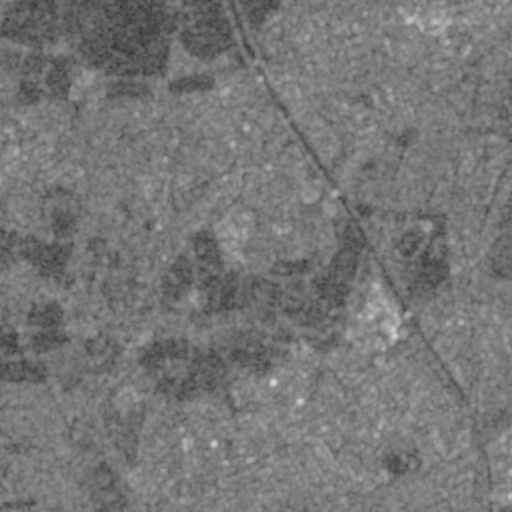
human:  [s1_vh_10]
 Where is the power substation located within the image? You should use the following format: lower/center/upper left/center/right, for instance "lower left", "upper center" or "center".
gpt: The power substation is located in the right of the image.
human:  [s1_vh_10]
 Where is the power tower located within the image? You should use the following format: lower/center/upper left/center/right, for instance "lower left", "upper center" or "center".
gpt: The power tower is located in the lower right of the image.
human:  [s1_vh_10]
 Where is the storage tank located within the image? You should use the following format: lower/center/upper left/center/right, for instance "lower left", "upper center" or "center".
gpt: The storage tank is located in the lower left of the image.
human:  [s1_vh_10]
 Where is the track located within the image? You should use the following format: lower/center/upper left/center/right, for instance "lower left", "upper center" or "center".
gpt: The track is located in the upper center of the image.
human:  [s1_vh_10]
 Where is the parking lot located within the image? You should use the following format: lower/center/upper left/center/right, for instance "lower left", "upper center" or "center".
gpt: There is no parking lot in the image.

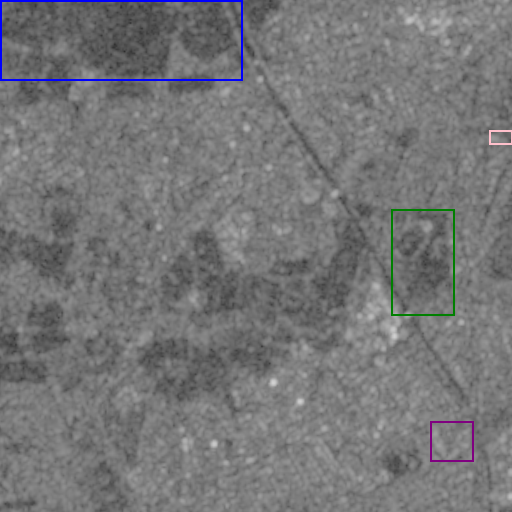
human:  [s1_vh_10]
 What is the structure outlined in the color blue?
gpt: The structure outlined in blue is a crop field.
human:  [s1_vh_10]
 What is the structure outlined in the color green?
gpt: The structure outlined in green is a park.
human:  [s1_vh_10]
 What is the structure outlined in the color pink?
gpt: The structure outlined in pink is a parking lot.
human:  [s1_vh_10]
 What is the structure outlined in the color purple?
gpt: The structure outlined in purple is a power substation.
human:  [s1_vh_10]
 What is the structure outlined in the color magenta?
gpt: There is no magenta outline.